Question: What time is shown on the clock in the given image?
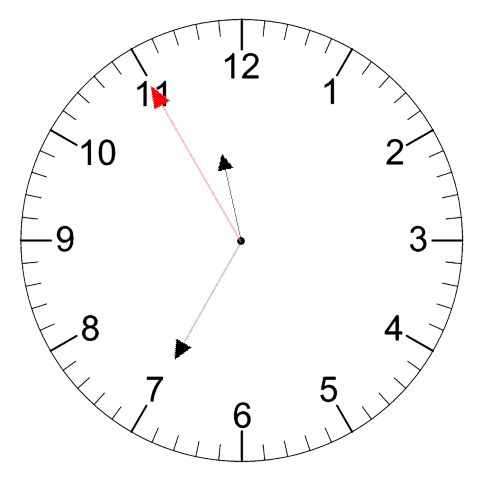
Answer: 11:34:55